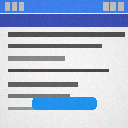
Screen state: on